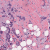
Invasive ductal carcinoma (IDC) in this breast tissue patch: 1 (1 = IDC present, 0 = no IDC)